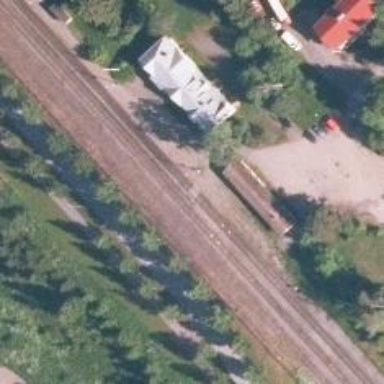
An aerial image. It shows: Railway track classified as B1.